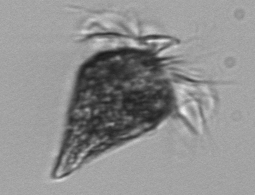
Label: Strombidium_wulffi